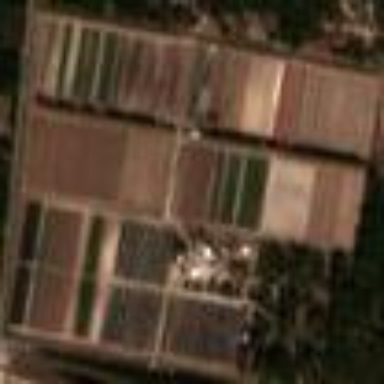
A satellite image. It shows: Plant nursery cultivating trees.